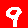
Digit: 9